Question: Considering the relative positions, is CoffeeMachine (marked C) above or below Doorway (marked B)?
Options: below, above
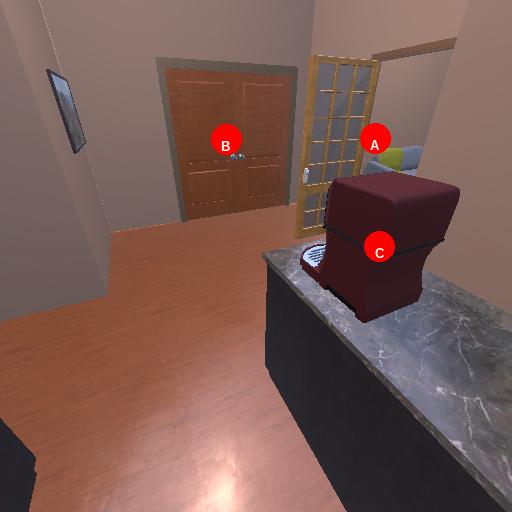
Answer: below